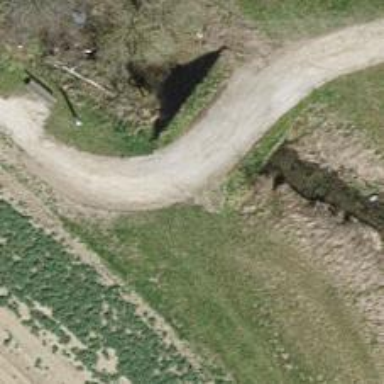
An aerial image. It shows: Track road on bridge with fine gravel surface of grade3.